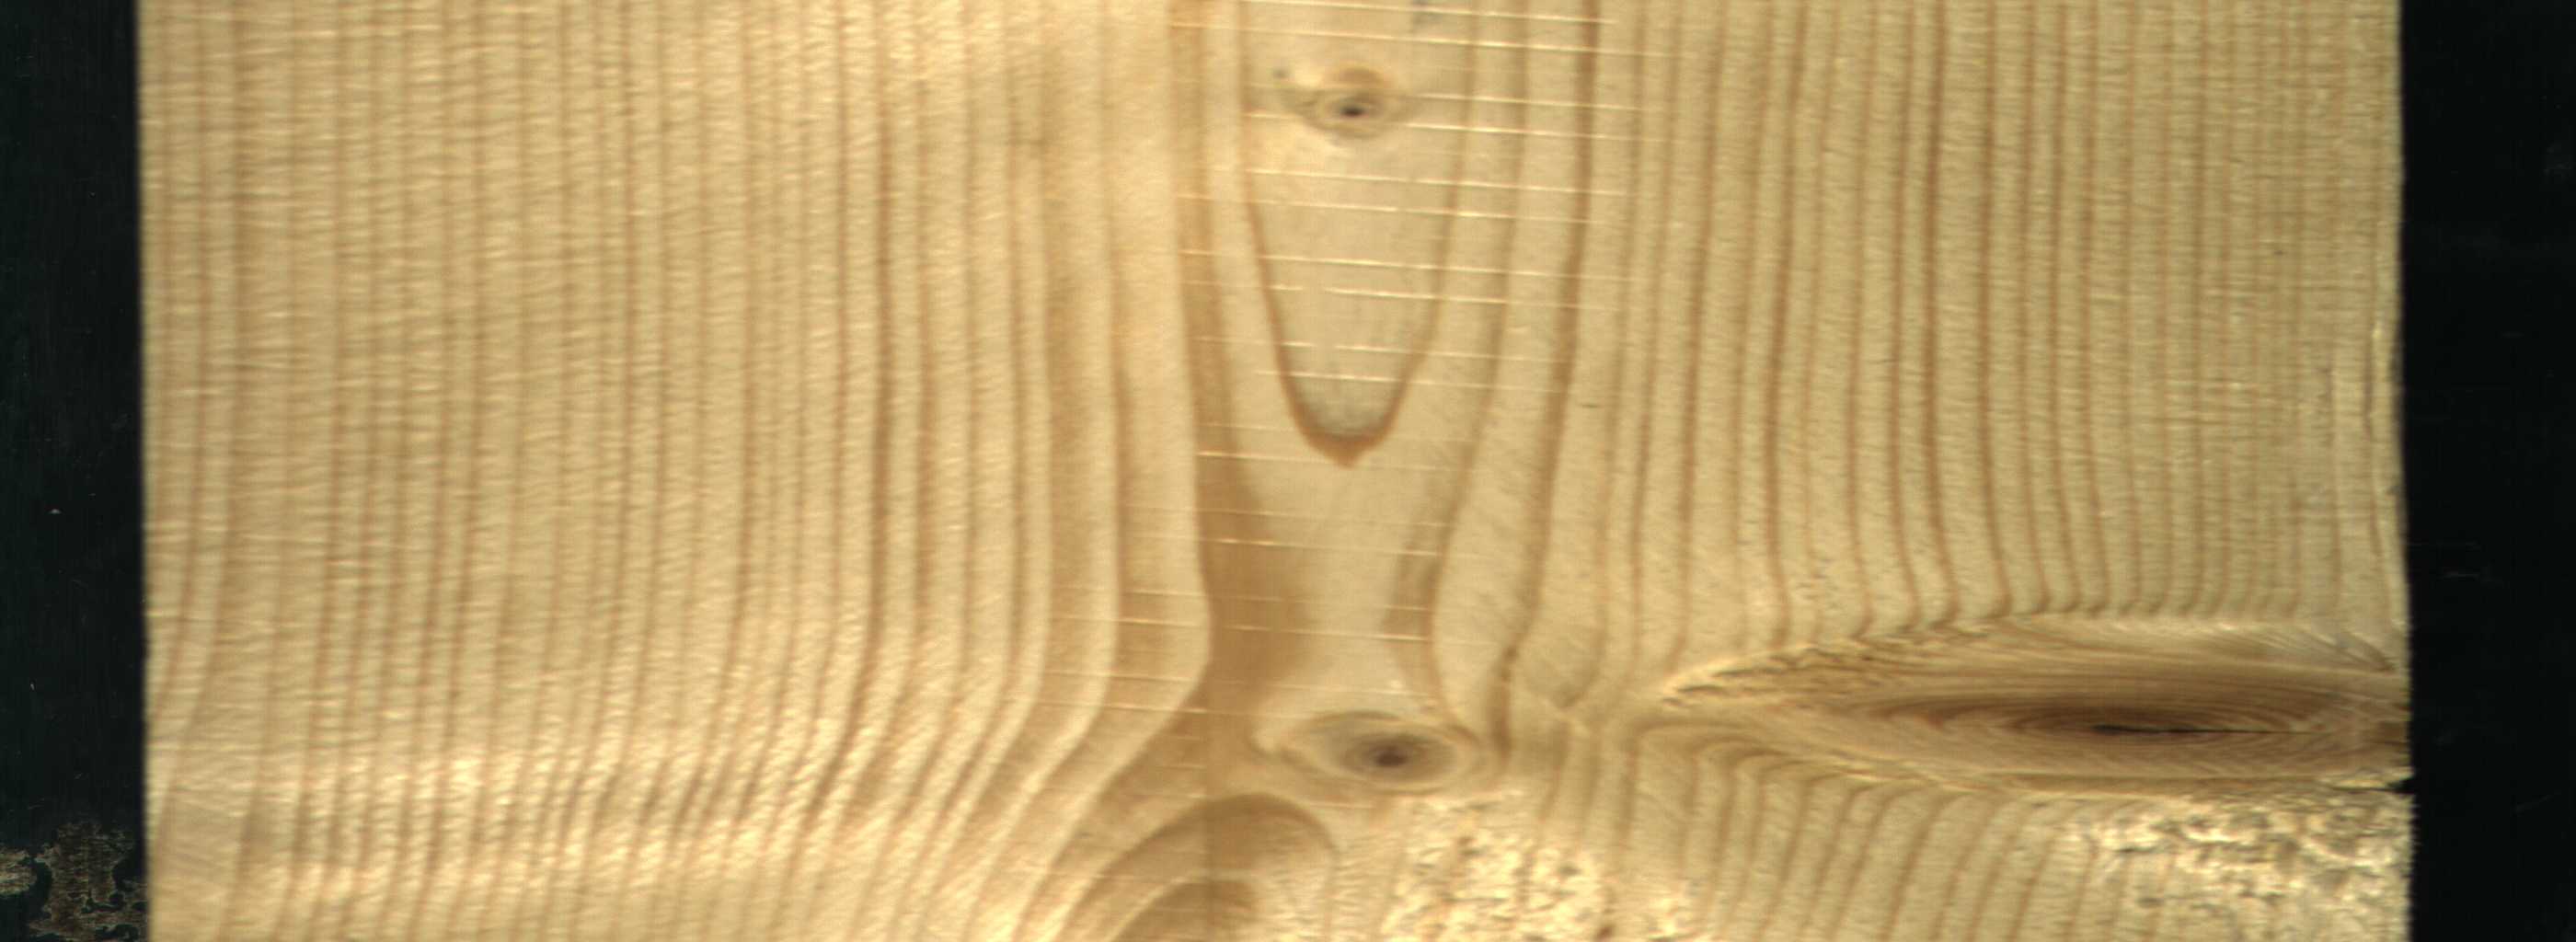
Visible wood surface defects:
knot_with_crack
Live_Knot
Live_Knot